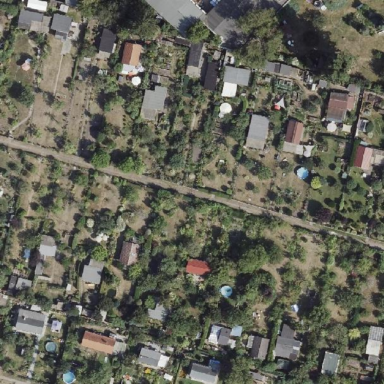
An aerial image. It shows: Allotments area.